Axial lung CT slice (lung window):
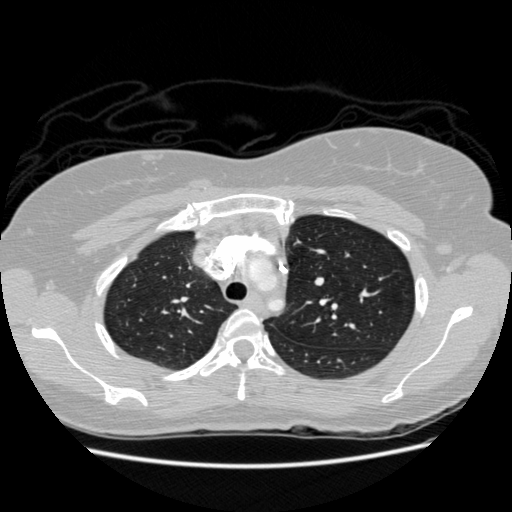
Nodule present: no